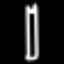
Label: pencil